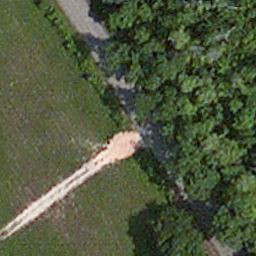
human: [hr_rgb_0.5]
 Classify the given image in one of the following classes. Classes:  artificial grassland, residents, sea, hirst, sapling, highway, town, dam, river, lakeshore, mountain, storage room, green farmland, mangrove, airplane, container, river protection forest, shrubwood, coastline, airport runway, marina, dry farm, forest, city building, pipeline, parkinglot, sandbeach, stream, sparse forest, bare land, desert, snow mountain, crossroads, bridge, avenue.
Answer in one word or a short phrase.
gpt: avenue